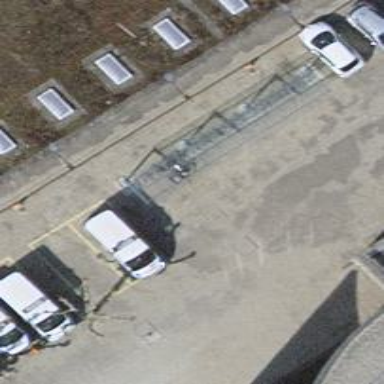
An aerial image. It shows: Bicycle parking area with wall loops.